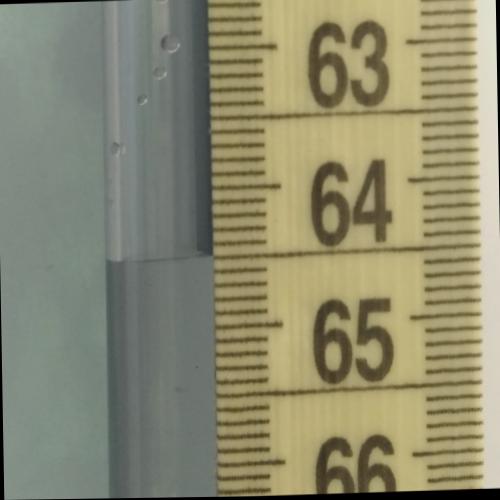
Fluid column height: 64.5 cm